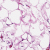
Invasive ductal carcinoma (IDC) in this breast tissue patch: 0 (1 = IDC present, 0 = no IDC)